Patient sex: M
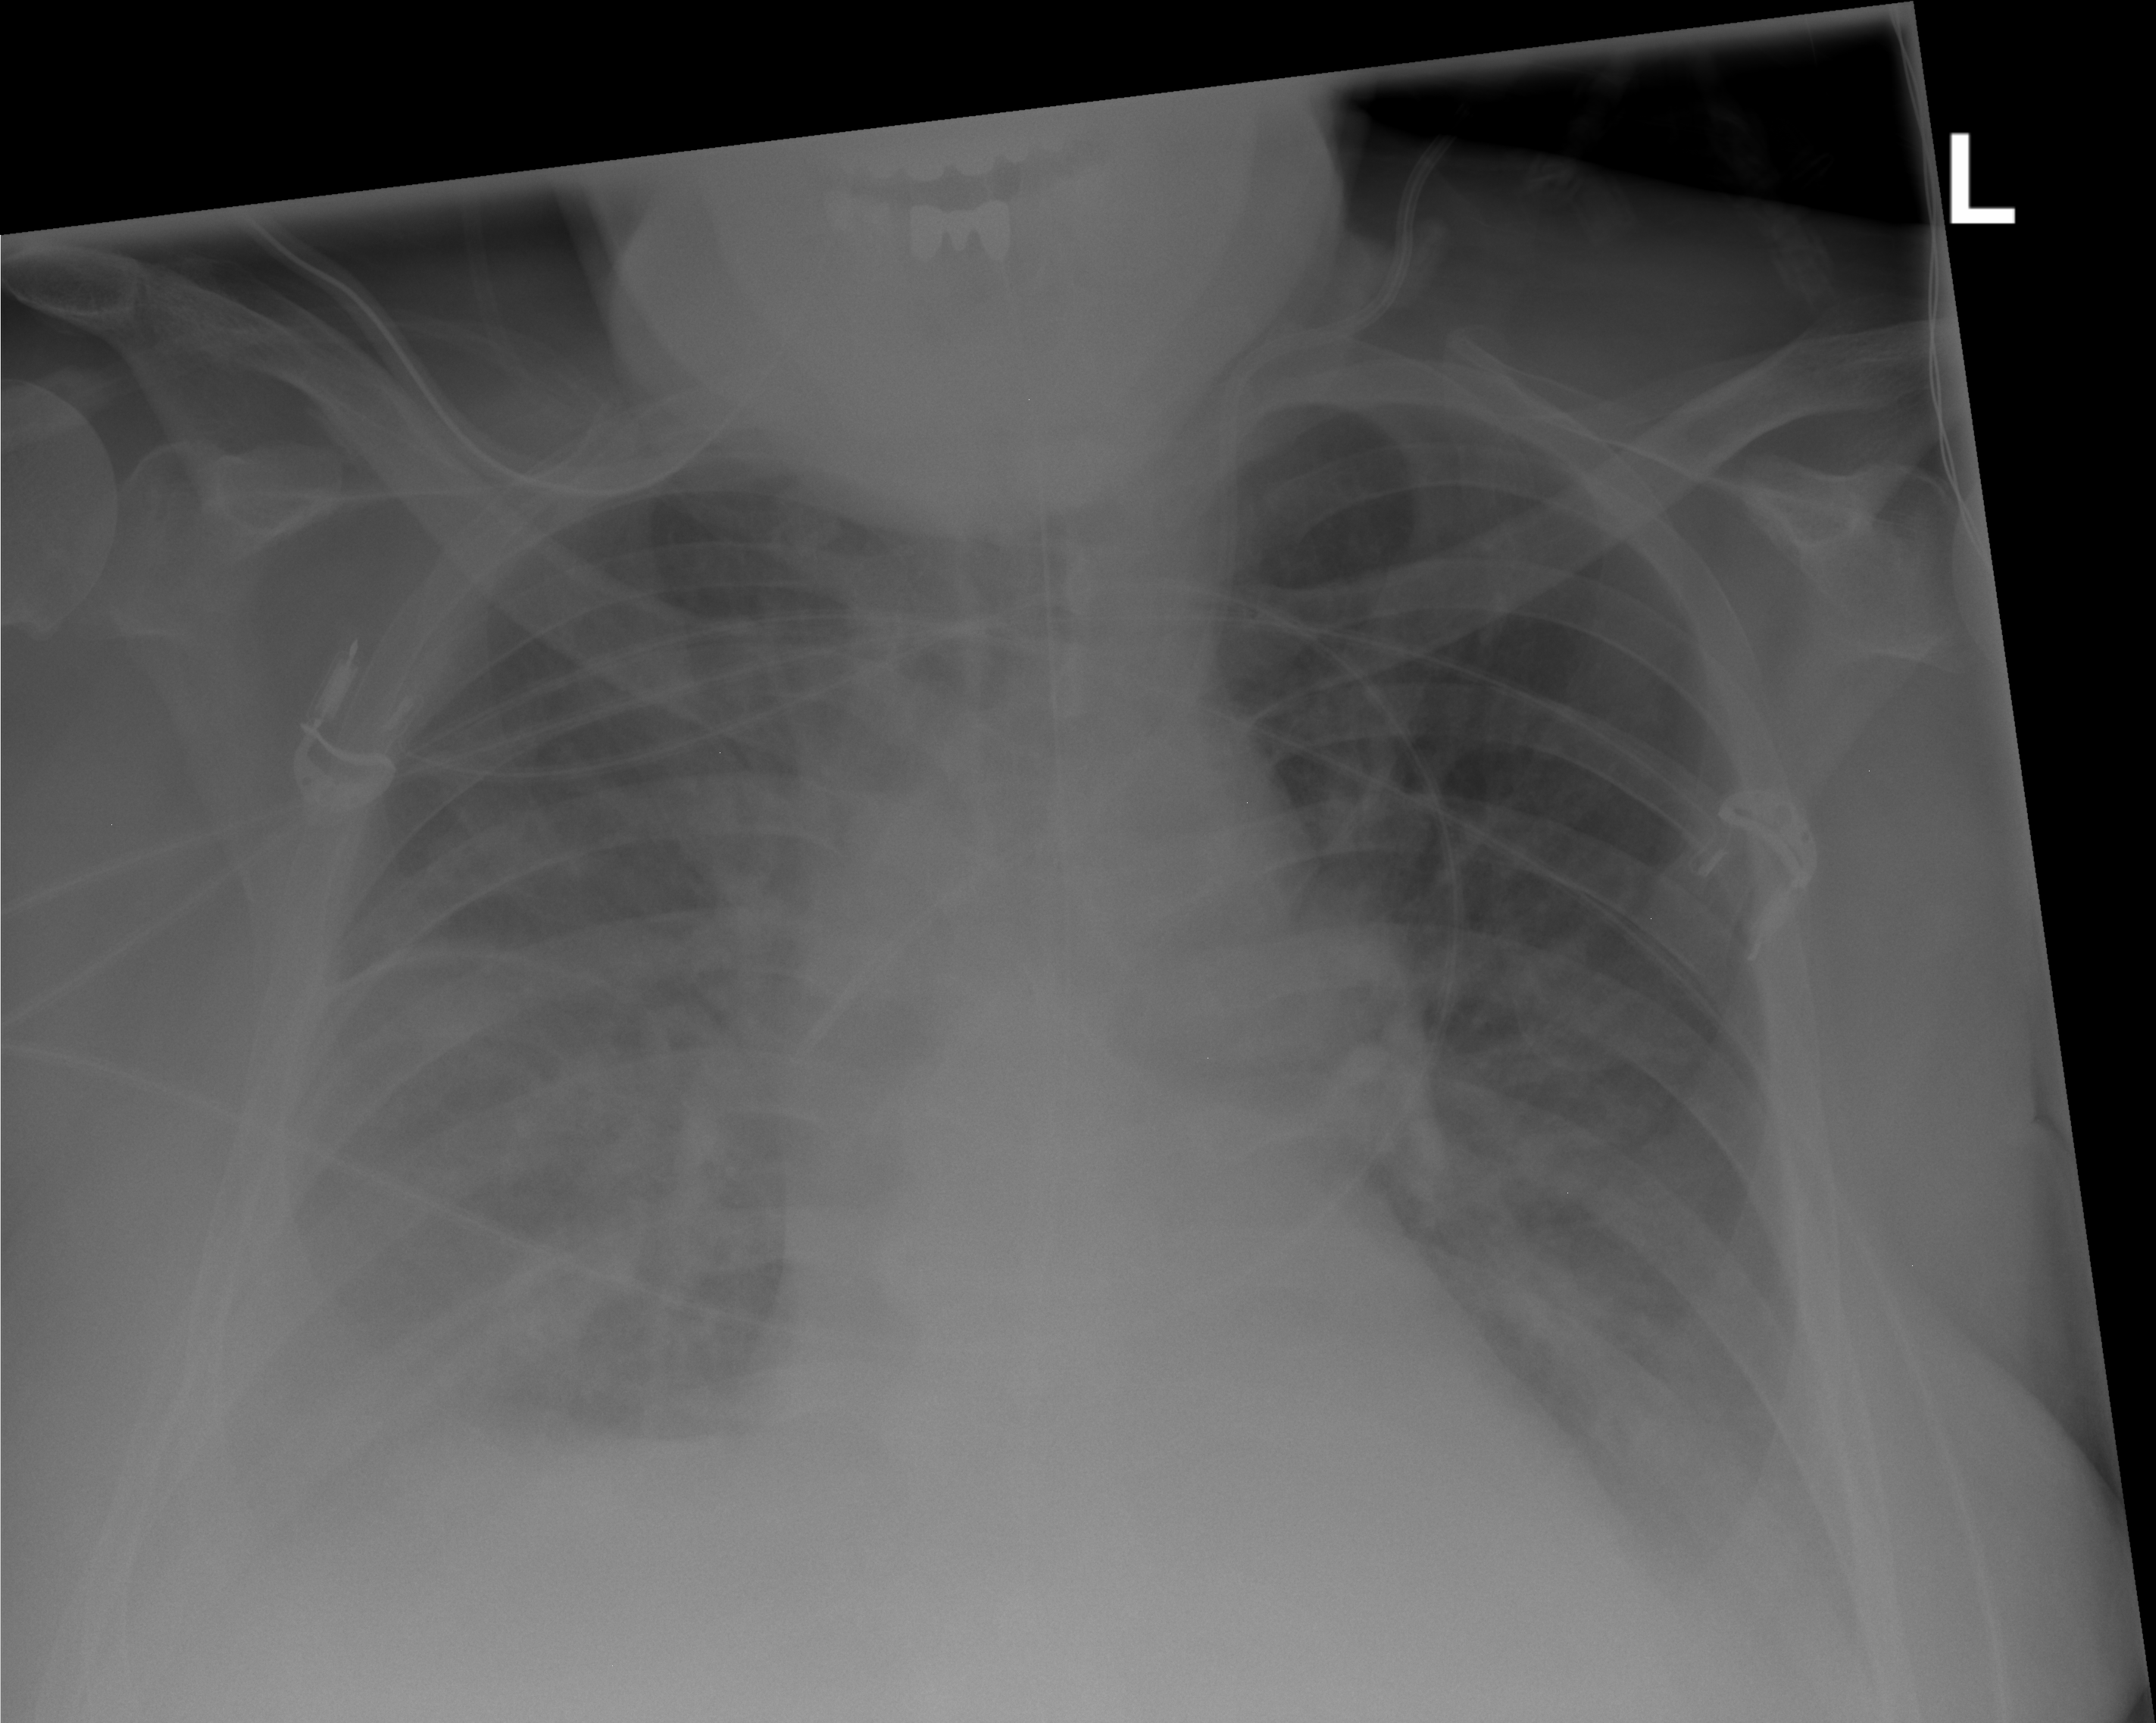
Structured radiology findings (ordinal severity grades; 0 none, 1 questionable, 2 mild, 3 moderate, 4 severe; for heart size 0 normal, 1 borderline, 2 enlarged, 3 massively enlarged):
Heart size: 2
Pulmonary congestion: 2
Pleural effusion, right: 3
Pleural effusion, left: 2
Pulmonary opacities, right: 1
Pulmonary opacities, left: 1
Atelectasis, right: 2
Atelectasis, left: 2